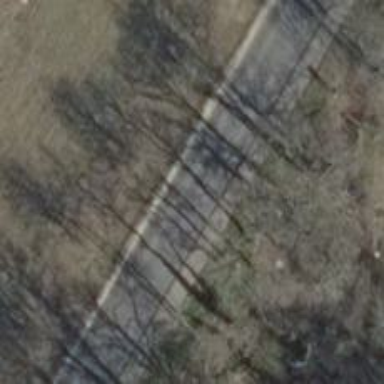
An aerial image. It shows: Tree-lined avenue.